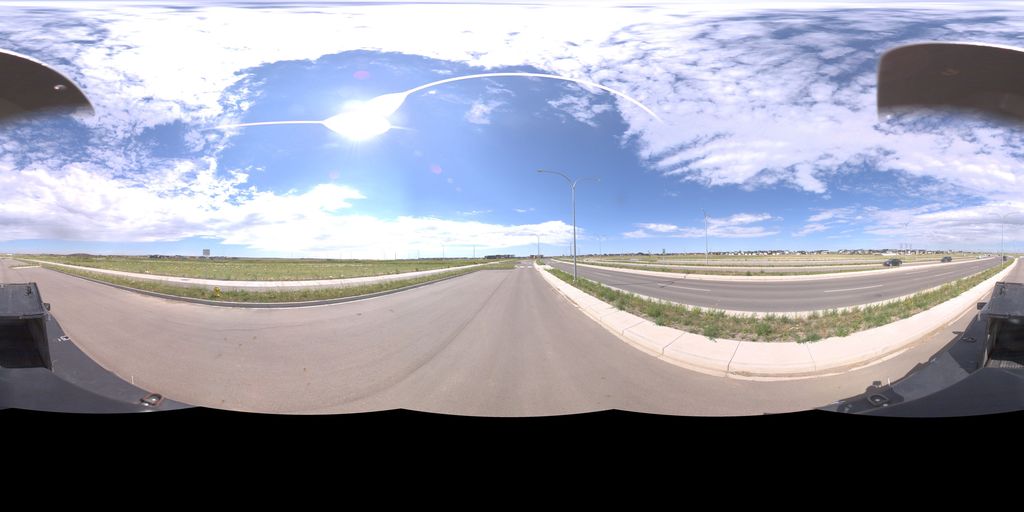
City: saskatoon